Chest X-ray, PA view. Patient: 37 years old, sex M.
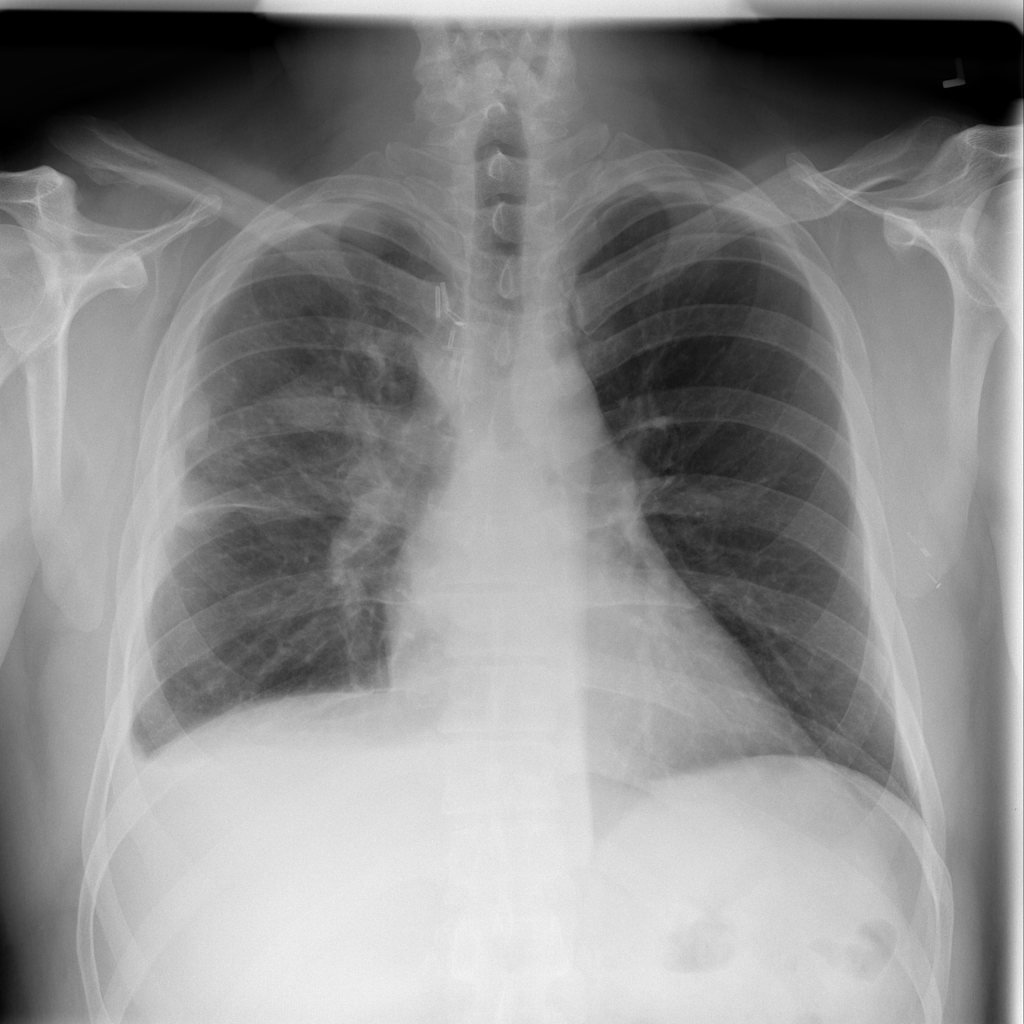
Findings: No Finding